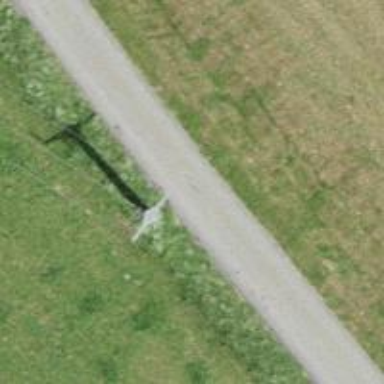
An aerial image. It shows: Minor power line.